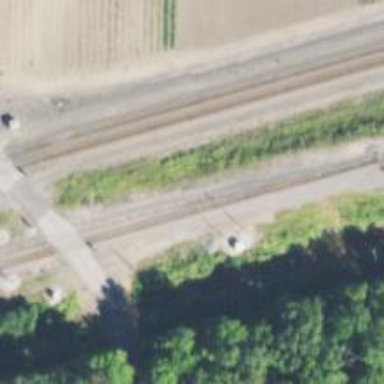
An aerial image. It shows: Railway siding with rails.